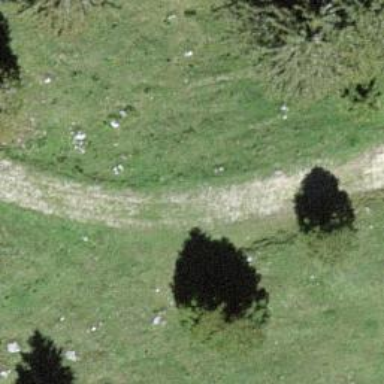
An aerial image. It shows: Unpaved track with grade3 track type.